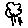
Label: tree